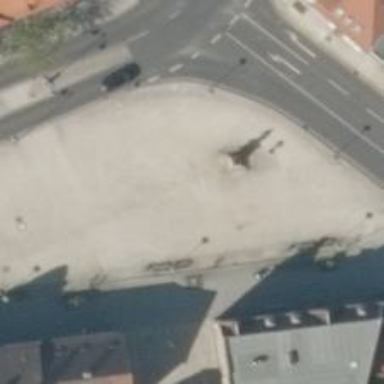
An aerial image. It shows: Memorial featuring statue.